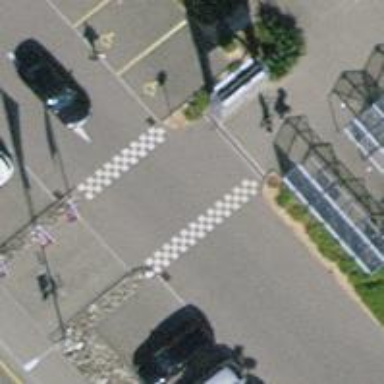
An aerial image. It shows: Road crossing with traffic signals.